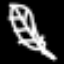
Label: leaf